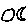
Label: moon